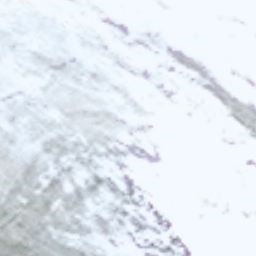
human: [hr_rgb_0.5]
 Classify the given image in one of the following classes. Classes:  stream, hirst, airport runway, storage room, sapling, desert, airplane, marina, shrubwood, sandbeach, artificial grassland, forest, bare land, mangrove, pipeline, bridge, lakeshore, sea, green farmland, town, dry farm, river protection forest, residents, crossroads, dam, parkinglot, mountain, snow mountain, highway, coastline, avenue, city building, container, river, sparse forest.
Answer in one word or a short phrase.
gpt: snow mountain